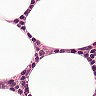
Metastatic tissue present: no